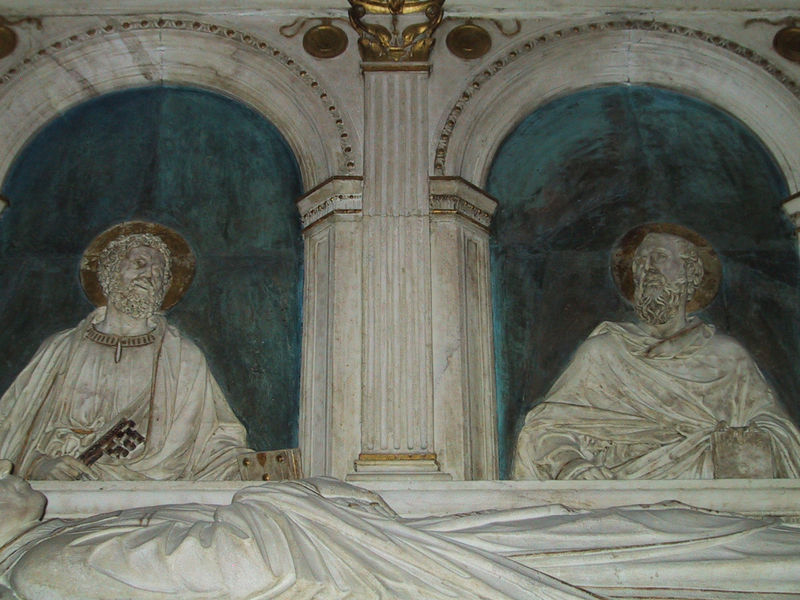
Titel: Grabmal des Kardinals Louis d’Albret
Künstler: Andrea Bregno
Standort: Rom, S. Maria in Aracoeli (EU - I - Latium)
Schlagwörter: blau, kopf, mann, umhang, weiß, menschen, sitzen, männer, nase, pfeiler, stirn, säule, bart, wand, augen, bibel, gesicht, mensch, stein, toter, kirche, gewand, gold, haare, locken, relief, bogen, zwei, alter mann, pilaster, rundbogen, stuck, buch, vergoldet, architrav, heiligenschein, sarg, heilige, fresko, schlüssel, petrus, kapitel, sarkophag, apostel, paulus, nymbus, männer stein, apostelfürst, sarkophagbart